Interaction volume radius: 5 \u00c5
Interaction volume height: 10 \u00c5
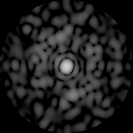
Disorder parameter: 0.811